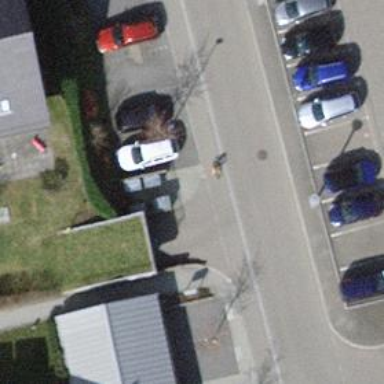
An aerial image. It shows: Parking entrance.